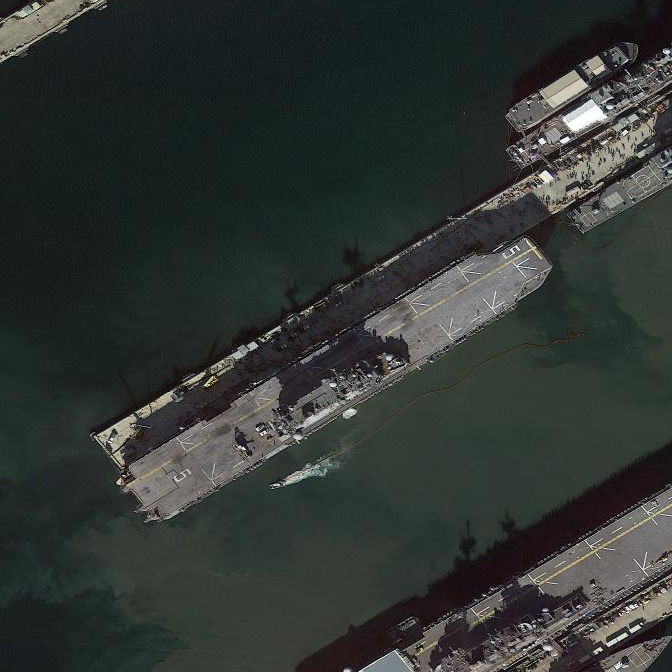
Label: Wasp-class_assault_ship